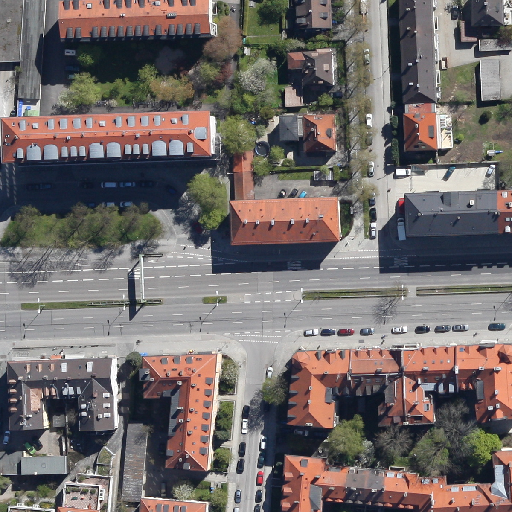
Referring expression: light-duty vehicle in the parking area